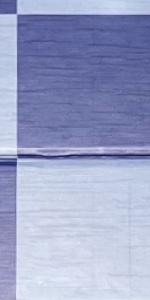
Label: Empty